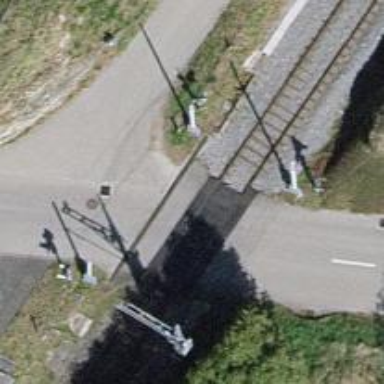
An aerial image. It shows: Railway level crossing.